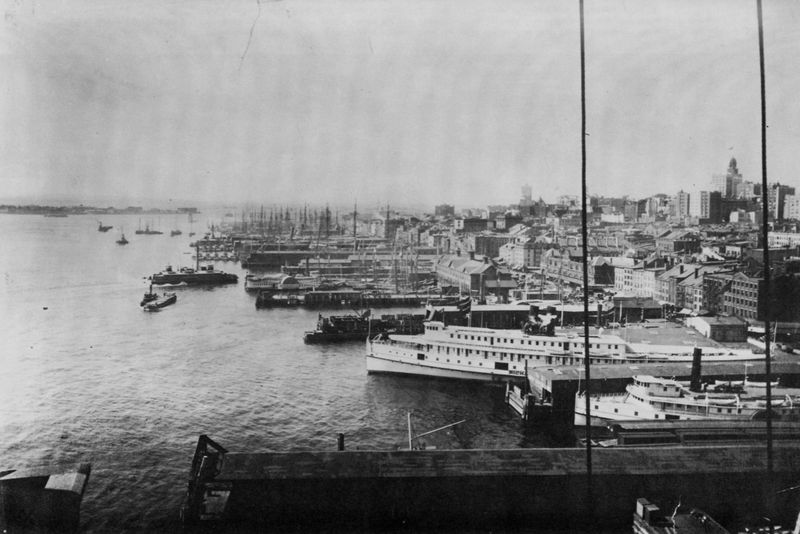
Titel: Von der Brooklyn Bridge
Künstler: Amerikanischer Photograph
Schlagwörter: himmel, meer, wasser, weiß, landschaft, see, stadt, ufer, fenster, grau, schwarz, gebäude, ferne, horizont, häuser, spiegelung, weite, gewässer, land, boote, handel, schiff, schiffe, wellen, ansicht, fassaden, vedute, transport, wolkenlos, vogelperspektive, hafen, kai, masten, steg, bucht, foto, fotografie, photographie, fracht, schwarz-weiß, photo, aufnahme, anlegestelle, jachten, dampfschiffe, großstadt, schifffahrt, hochhäuser, anlege, gütertransport, hichhaus, 20. jahrhundert, 1930er